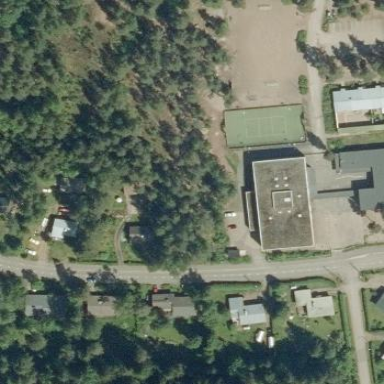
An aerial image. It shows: Public building.